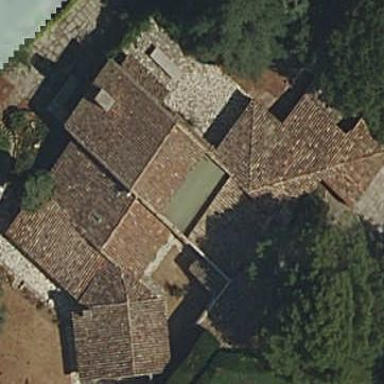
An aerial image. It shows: Detached building.